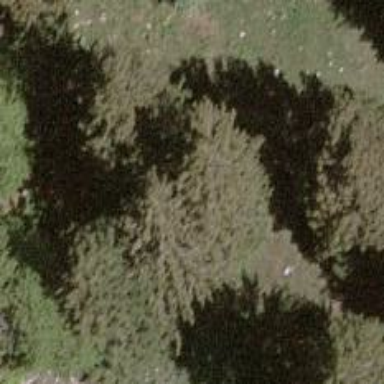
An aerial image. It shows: Single tag "natural: tree."